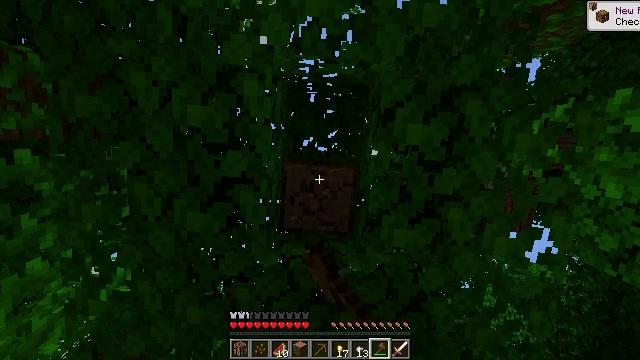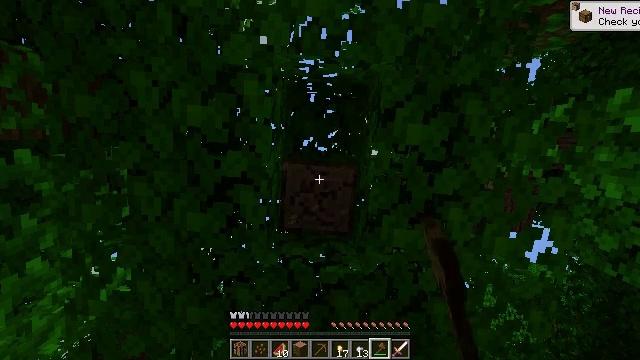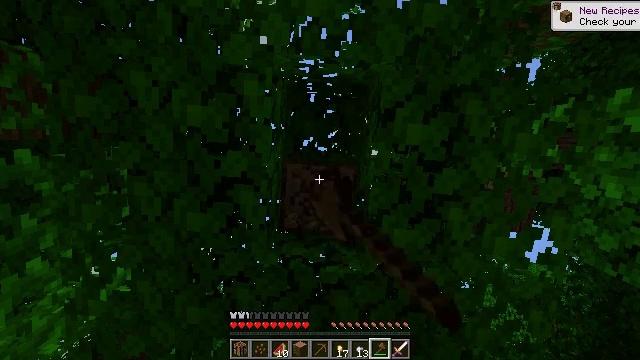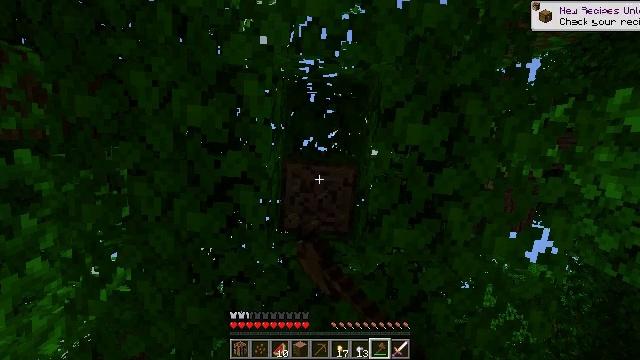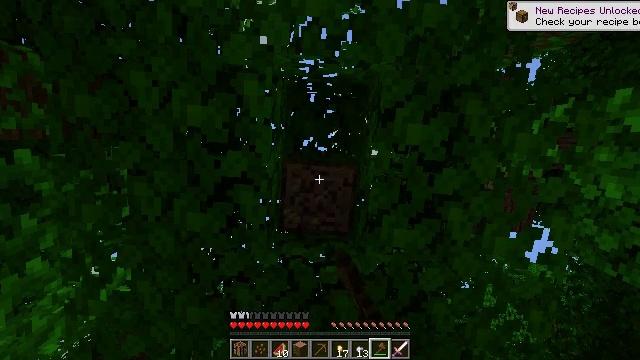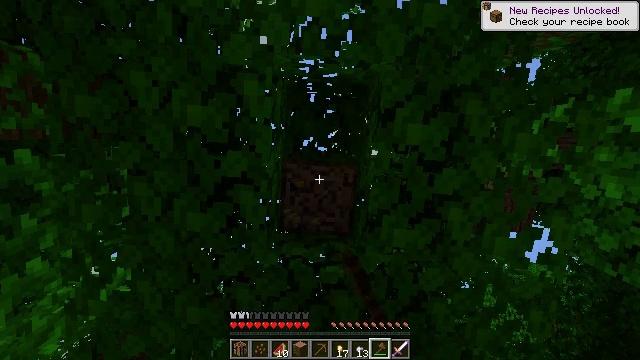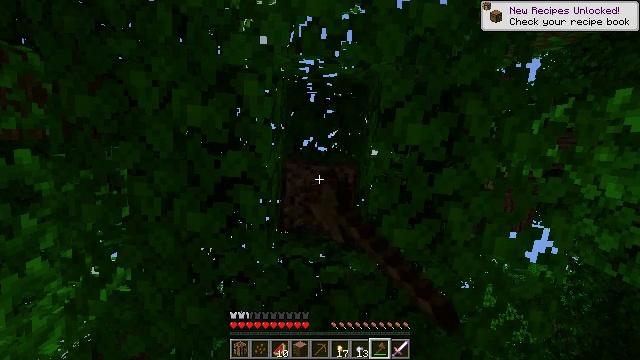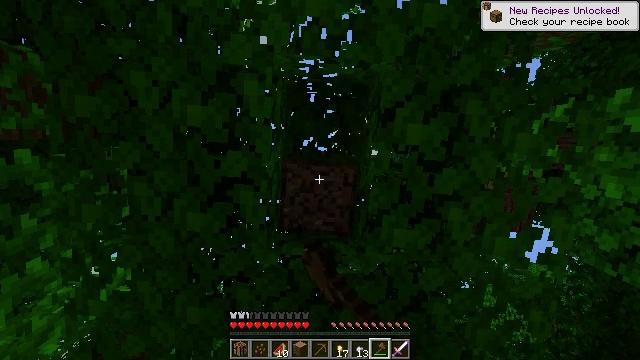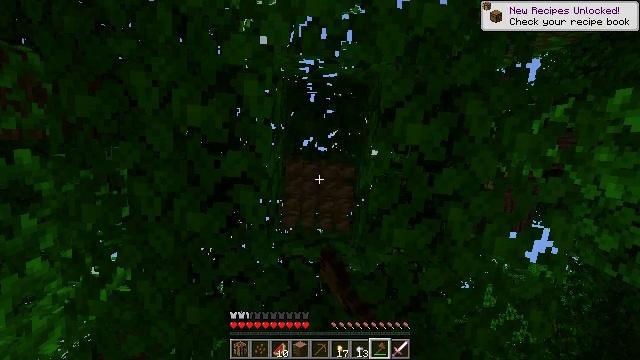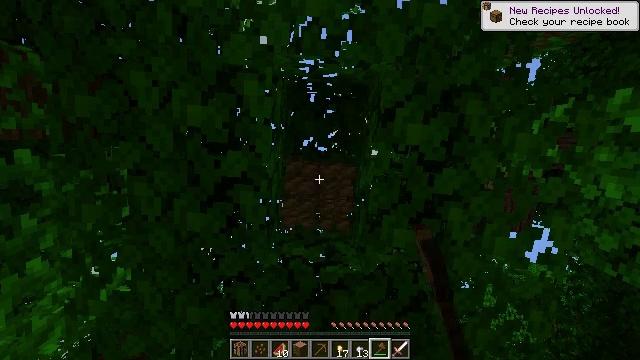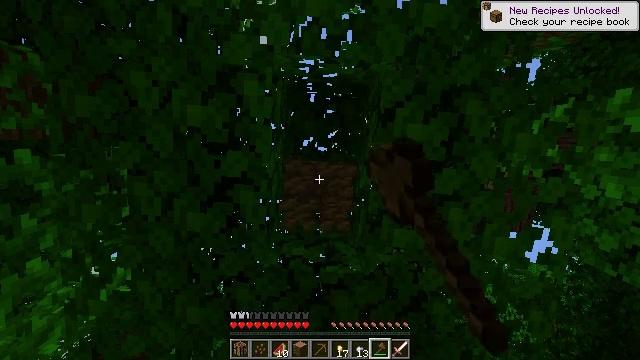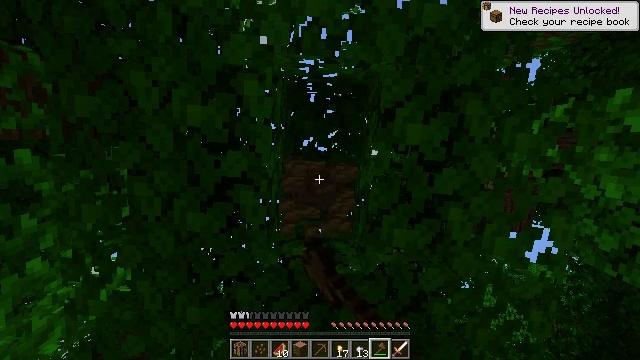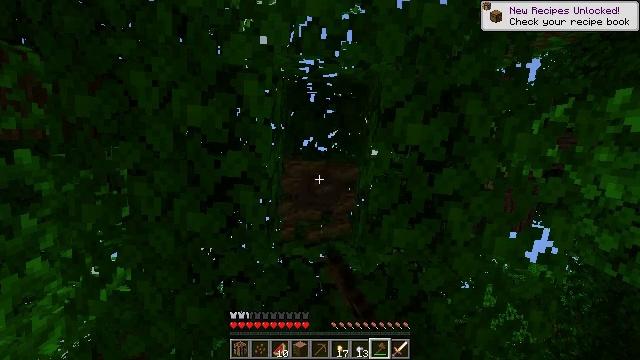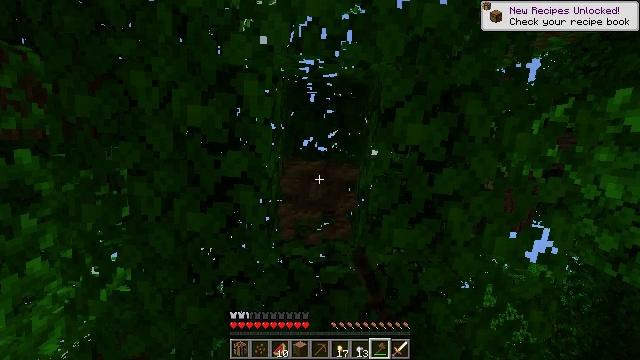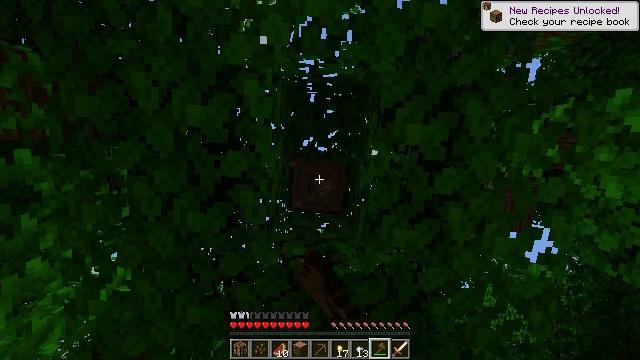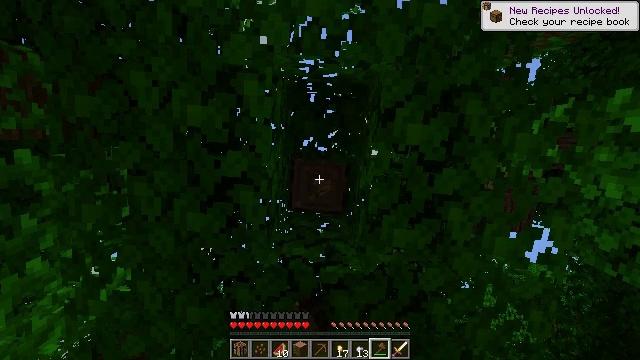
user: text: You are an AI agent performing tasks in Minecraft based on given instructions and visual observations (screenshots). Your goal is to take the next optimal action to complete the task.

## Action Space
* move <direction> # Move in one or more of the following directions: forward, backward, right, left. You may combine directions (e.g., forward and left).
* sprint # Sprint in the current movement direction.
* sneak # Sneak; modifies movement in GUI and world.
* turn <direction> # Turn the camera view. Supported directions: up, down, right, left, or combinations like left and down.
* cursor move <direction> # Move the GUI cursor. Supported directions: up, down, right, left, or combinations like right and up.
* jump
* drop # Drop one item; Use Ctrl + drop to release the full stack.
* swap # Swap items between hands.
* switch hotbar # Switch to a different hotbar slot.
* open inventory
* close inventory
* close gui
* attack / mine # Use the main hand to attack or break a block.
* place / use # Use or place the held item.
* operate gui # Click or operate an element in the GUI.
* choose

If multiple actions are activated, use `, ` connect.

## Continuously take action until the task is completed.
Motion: motion action
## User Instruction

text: Mine the jungle log in the rainforest biome.
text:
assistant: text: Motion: attack / mine
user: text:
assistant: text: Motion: attack / mine
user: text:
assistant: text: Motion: attack / mine
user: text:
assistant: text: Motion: attack / mine
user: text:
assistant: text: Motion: attack / mine
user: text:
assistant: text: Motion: attack / mine
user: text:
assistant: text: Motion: attack / mine
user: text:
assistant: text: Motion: attack / mine
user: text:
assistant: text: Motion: attack / mine
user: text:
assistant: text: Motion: attack / mine
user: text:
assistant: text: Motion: attack / mine
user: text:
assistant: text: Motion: attack / mine
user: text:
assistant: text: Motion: attack / mine
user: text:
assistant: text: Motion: attack / mine
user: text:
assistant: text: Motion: attack / mine
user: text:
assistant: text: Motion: attack / mine
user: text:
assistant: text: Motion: attack / mine
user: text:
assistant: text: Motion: attack / mine
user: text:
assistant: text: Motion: attack / mine
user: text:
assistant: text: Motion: attack / mine
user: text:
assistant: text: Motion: attack / mine
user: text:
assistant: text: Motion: attack / mine
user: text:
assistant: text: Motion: attack / mine
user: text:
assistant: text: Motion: attack / mine
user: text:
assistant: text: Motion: attack / mine
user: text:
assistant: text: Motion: attack / mine
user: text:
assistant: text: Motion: attack / mine
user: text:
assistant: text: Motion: attack / mine
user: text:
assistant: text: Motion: attack / mine
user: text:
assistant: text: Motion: attack / mine